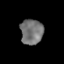
Tissue: prostate
Cell type: Epithelial cells
Senescence score: 0.3615
Nuclear area (px): 559
Mean DAPI intensity: 116.385